Interaction volume radius: 5 \u00c5
Interaction volume height: 35 \u00c5
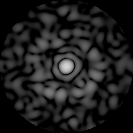
Disorder parameter: 0.8806